Question: I have installed Magento on XAMPP localhost. The installation was successful and homepage was working. But when I tried to access the admin page, I got the following error in Chrome:
> This webpage has a redirect loop
'''
ERR_TOO_MANY_REDIRECTS,
The webpage at http://localhost:8080/Shoeshop/admin/admin/index/index/key/af5bf0c229a918e3ecb4352ef4eee8014f1a580611c285326f659992f6bb7107/ has resulted in too many redirects. Clearing your cookies for this site or allowing third-party cookies may fix the problem. If not, it is possibly a server configuration issue and not a problem with your computer.'
'''
and when I check the console for errors:

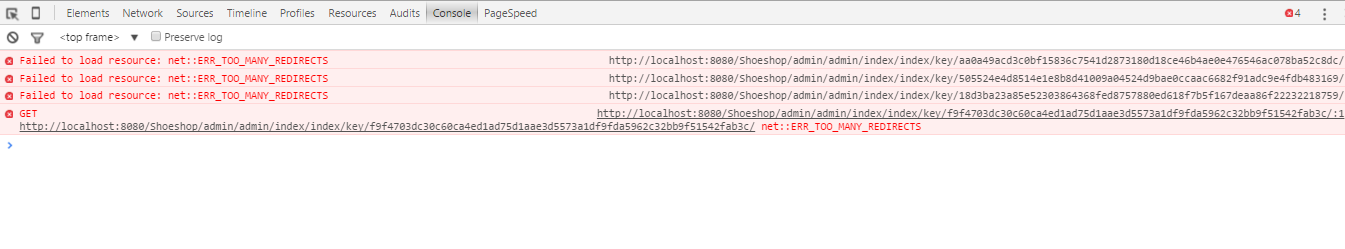
Answer: I got the solution.. try with different browser , mozilla worked for me.